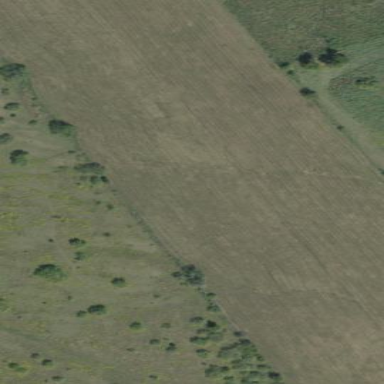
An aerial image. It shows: Agricultural meadow.